Question: This is my Code for the action bar i use.
'''
@Override
public boolean onOptionsItemSelected(MenuItem item) {
// Handle presses on the action bar items
switch (item.getItemId()) {
case R.id.icon:
case R.id.Kur:
Intent Doviz = new Intent(MainActivity.this, MainActivity.class);
startActivity(Doviz);
finish();
return true;
case R.id.Hesap:
Intent Hesap = new Intent(MainActivity.this, Genel.class);
startActivity(Hesap);
finish();
return true;
default:
return super.onOptionsItemSelected(item);
}
'''

I'm trying to make it so when someone clicks the icon at top ( which is in red circle at picture) it should do the same thing as my "Doviz Kuru" Button at action bar. I have 2 problems 1 is i cant seem to make same Intent work for 2 cases in the menu 2nd is R.id.Icon doesn't reach to icon. I also tried home and the name i give to that .png neither worked.
'''
@Override
public boolean onOptionsItemSelected(MenuItem item) {
// Handle presses on the action bar items
switch (item.getItemId()) {
case android.R.id.home:
Intent Doviz = new Intent(MainActivity.this, MainActivity.class);
startActivity(Doviz);
finish();
return true;
case R.id.Kur:
Intent Doviz = new Intent(MainActivity.this, MainActivity.class);
startActivity(Doviz);
finish();
return true;
case R.id.Hesap:
Intent Hesap = new Intent(MainActivity.this, Genel.class);
startActivity(Hesap);
finish();
return true;
default:
return super.onOptionsItemSelected(item);
}
}
'''
it gives an error abaut "Duplicate local variable Doviz". When i try to use the same Intent for 2 cases.
the answer for the making 2 cases with same job is done like this.
'''
case android.R.id.home:
case R.id.Kur:
Intent Doviz = new Intent(Genel.this, MainActivity.class);
startActivity(Doviz);
finish();
return true;
'''
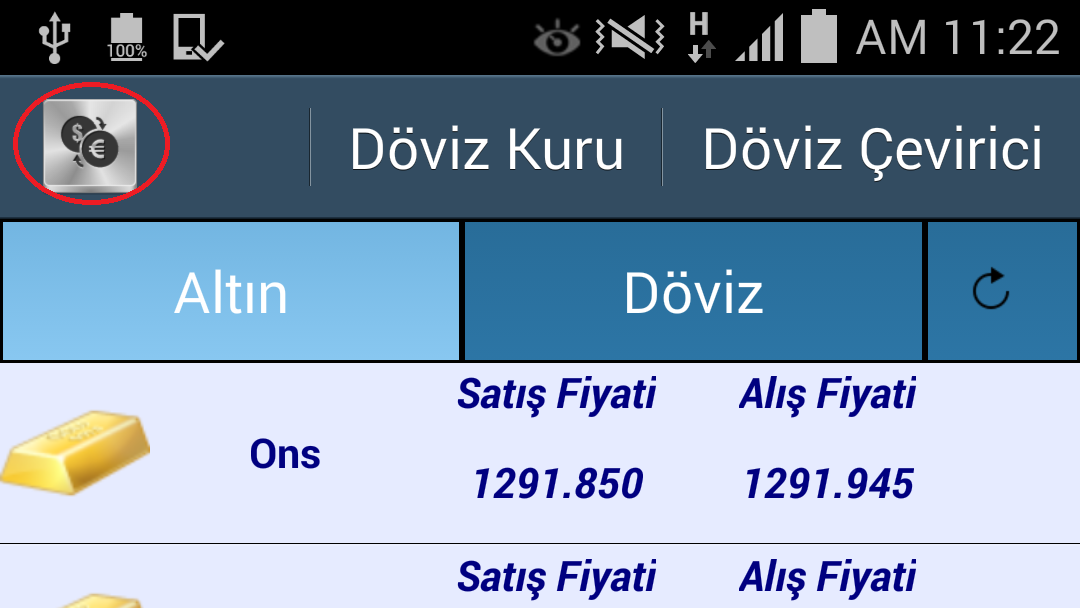
Answer: To enable Home Icon of Actionbar...
Read This Document For More Info : <URL>
You should Do following...
write these lines in OnCreate() method of your activity..
'''
ActionBar actn = getActionBar();
actn.setHomeButtonEnabled(true); //set home button clickable...
actn.setDisplayHomeAsUpEnabled(true); //add up indicator with home button..
'''
add this to onOptionsItemSelected()..
'''
public boolean onOptionsItemSelected(MenuItem item) {
// Handle presses on the action bar items
switch (item.getItemId()) {
case android.R.id.home:
//this calls Home Icon of Actionbar...
//your code..
return true;
default:
return super.onOptionsItemSelected(item);
}
}
'''
for calling same code for both cases You can write cases like below..
'''
switch (item.getItemId()) {
case android.R.id.home:
case R.id.Kur:
//this code runs for both cases..
//your code..
return true;
default:
return super.onOptionsItemSelected(item);
}
'''
if you want to restart your activity....
you should use this code..this will restart current activity..
'''
Intent intent = getIntent();
finish();
startActivity(intent);
'''